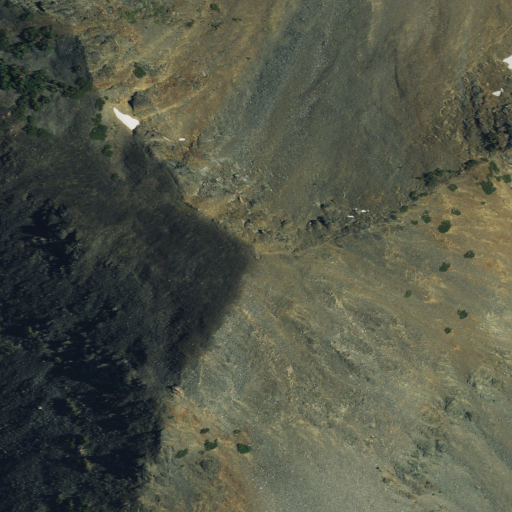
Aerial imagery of mountain in California named Dicks Peak containing barren land, shrub, and evergreen forest